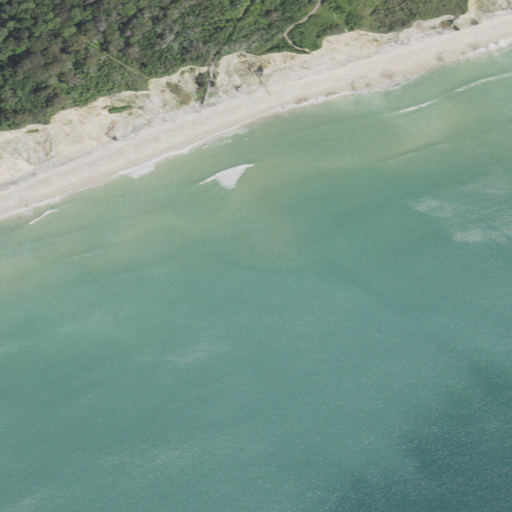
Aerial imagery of cliff(s) in Massachusetts named Wequobsque Cliffs containing open water, barren land, deciduous forest, and pasture